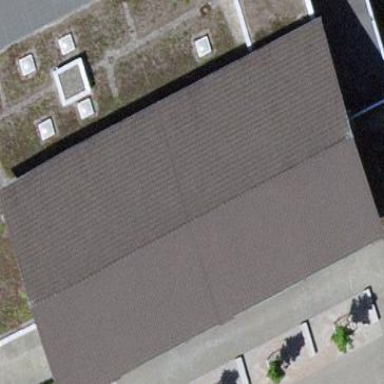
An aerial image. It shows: School building.